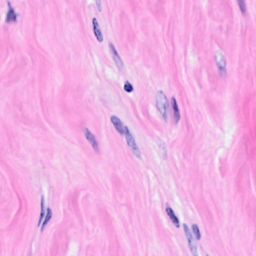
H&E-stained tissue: Breast